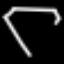
Label: diamond